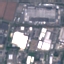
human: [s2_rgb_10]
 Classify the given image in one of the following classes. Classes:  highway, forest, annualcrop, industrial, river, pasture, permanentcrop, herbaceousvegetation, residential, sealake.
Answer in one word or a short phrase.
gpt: Industrial